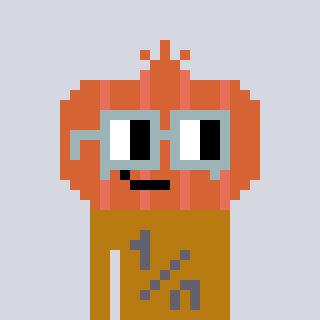
a pixel art character with square dark gray glasses, a onion-shaped head and a gold-colored body on a cool background